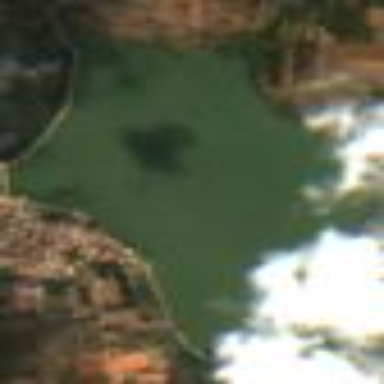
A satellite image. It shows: Reservoir surrounded by water.